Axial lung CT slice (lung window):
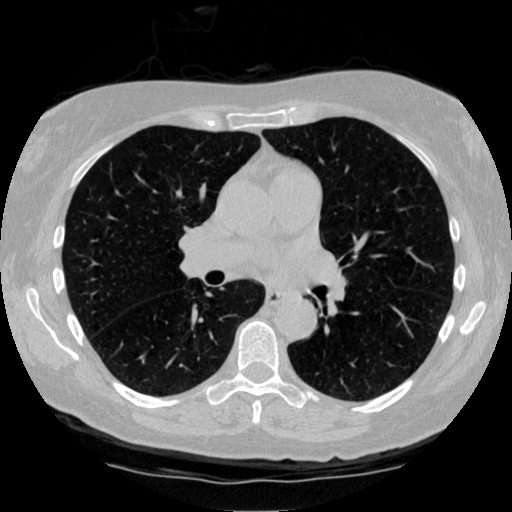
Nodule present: no